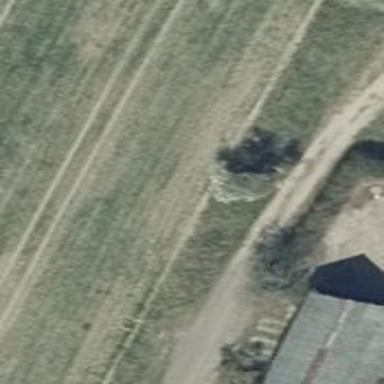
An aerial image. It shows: Deciduous broadleaved tree.